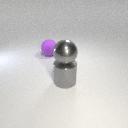
large gray metal sphere above large gray metal cylinder